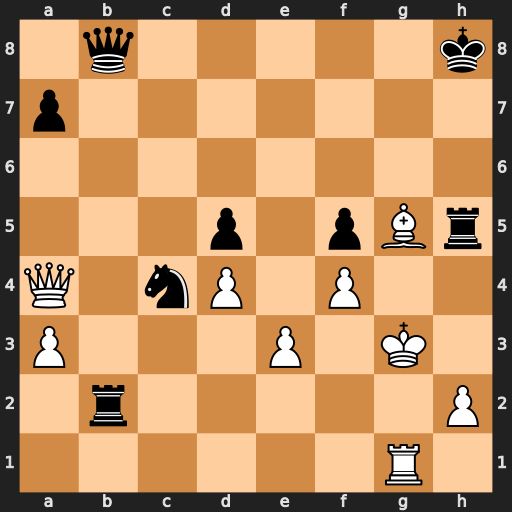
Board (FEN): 1q5k/p7/8/3p1pBr/Q1nP1P2/P3P1K1/1r5P/6R1
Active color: w
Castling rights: -
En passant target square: -
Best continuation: Bf6+ Kg8 Qd7 Rg5+ Bxg5